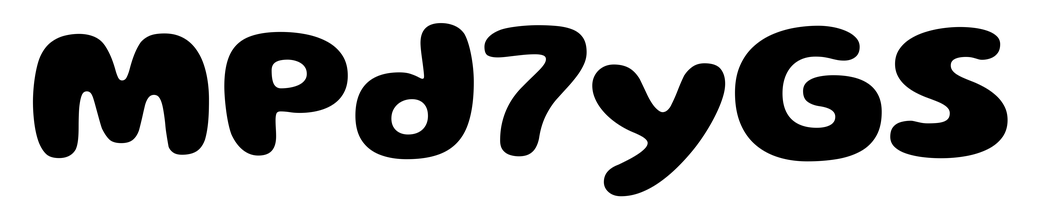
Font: Gluten_Bold